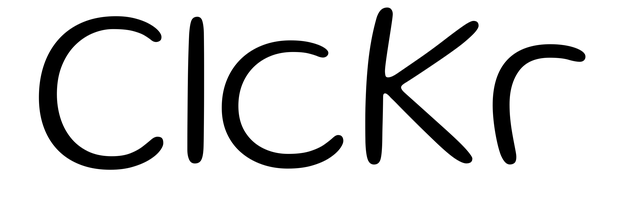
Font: Gluten_ExtraLight